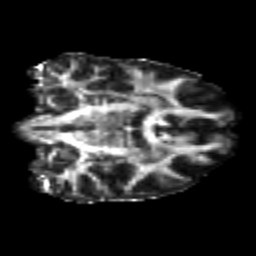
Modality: FA
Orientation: coronal
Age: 22
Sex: female
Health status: healthy
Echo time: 0.074 s